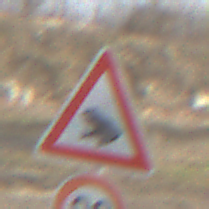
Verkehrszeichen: AmphibienwanderungRechts
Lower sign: Geschwindigkeit80
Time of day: MorningAfternoon
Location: Outdoor (Suburban)
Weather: PartlyCloudy
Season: NotSpecified
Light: Natural